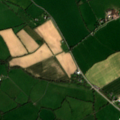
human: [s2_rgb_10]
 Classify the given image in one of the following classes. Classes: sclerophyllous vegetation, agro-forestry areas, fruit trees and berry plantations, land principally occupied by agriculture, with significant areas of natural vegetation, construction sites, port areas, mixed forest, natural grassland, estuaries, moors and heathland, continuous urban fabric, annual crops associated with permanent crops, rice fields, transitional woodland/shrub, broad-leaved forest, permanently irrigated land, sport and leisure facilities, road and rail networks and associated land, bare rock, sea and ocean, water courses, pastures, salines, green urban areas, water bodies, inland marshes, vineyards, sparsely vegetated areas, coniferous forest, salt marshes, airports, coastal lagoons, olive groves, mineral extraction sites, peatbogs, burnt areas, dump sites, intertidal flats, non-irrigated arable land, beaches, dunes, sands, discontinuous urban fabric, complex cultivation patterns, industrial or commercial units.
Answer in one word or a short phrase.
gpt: non-irrigated arable land, pastures